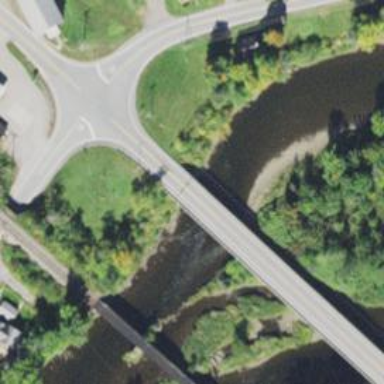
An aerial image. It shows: Primary highway bridge with asphalt surface.